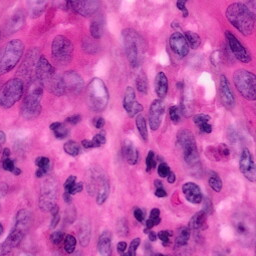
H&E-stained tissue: Pancreatic